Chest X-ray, PA view. Patient: 41 years old, sex F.
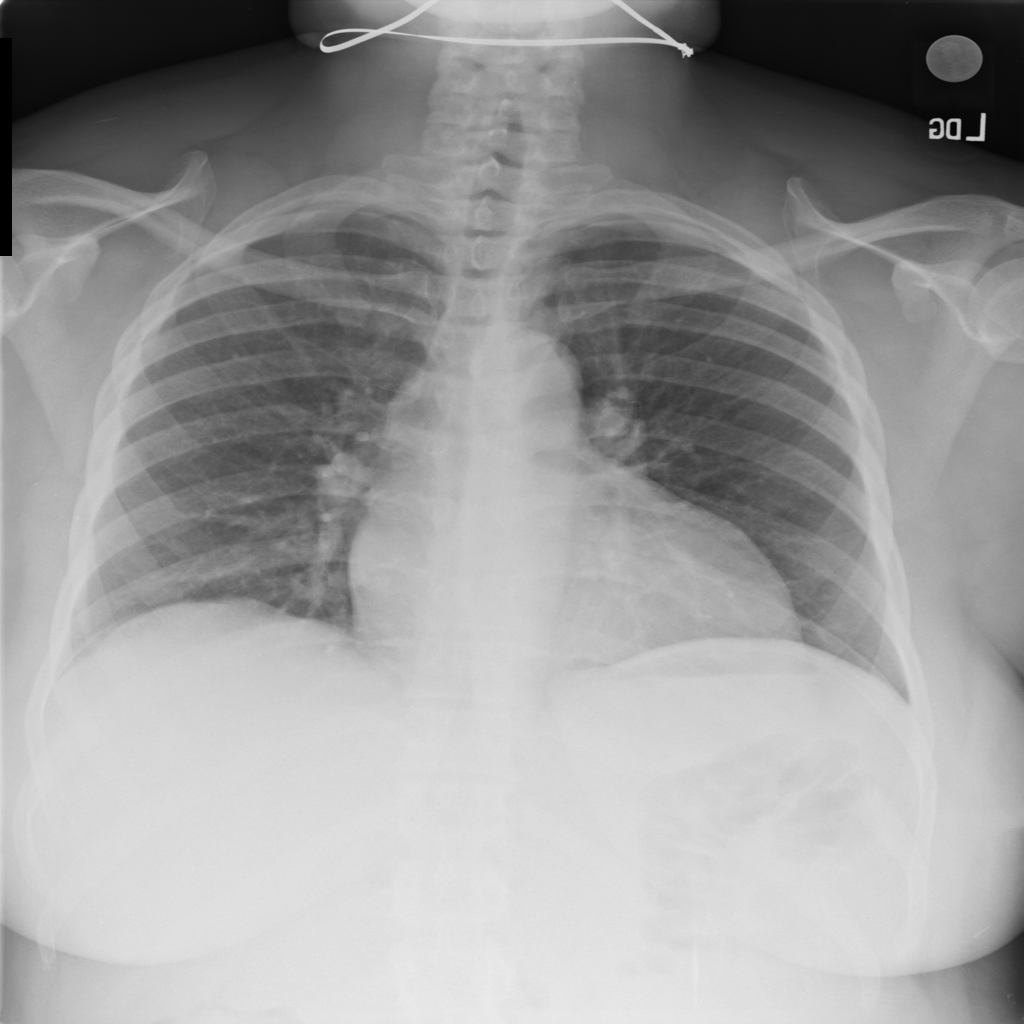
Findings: Cardiomegaly